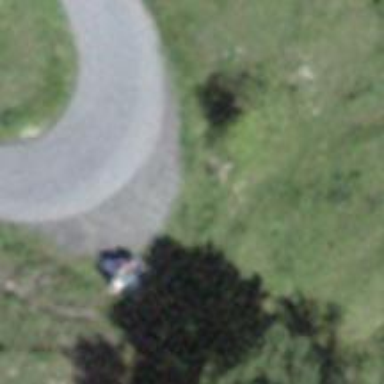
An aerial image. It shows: Bench.